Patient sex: F
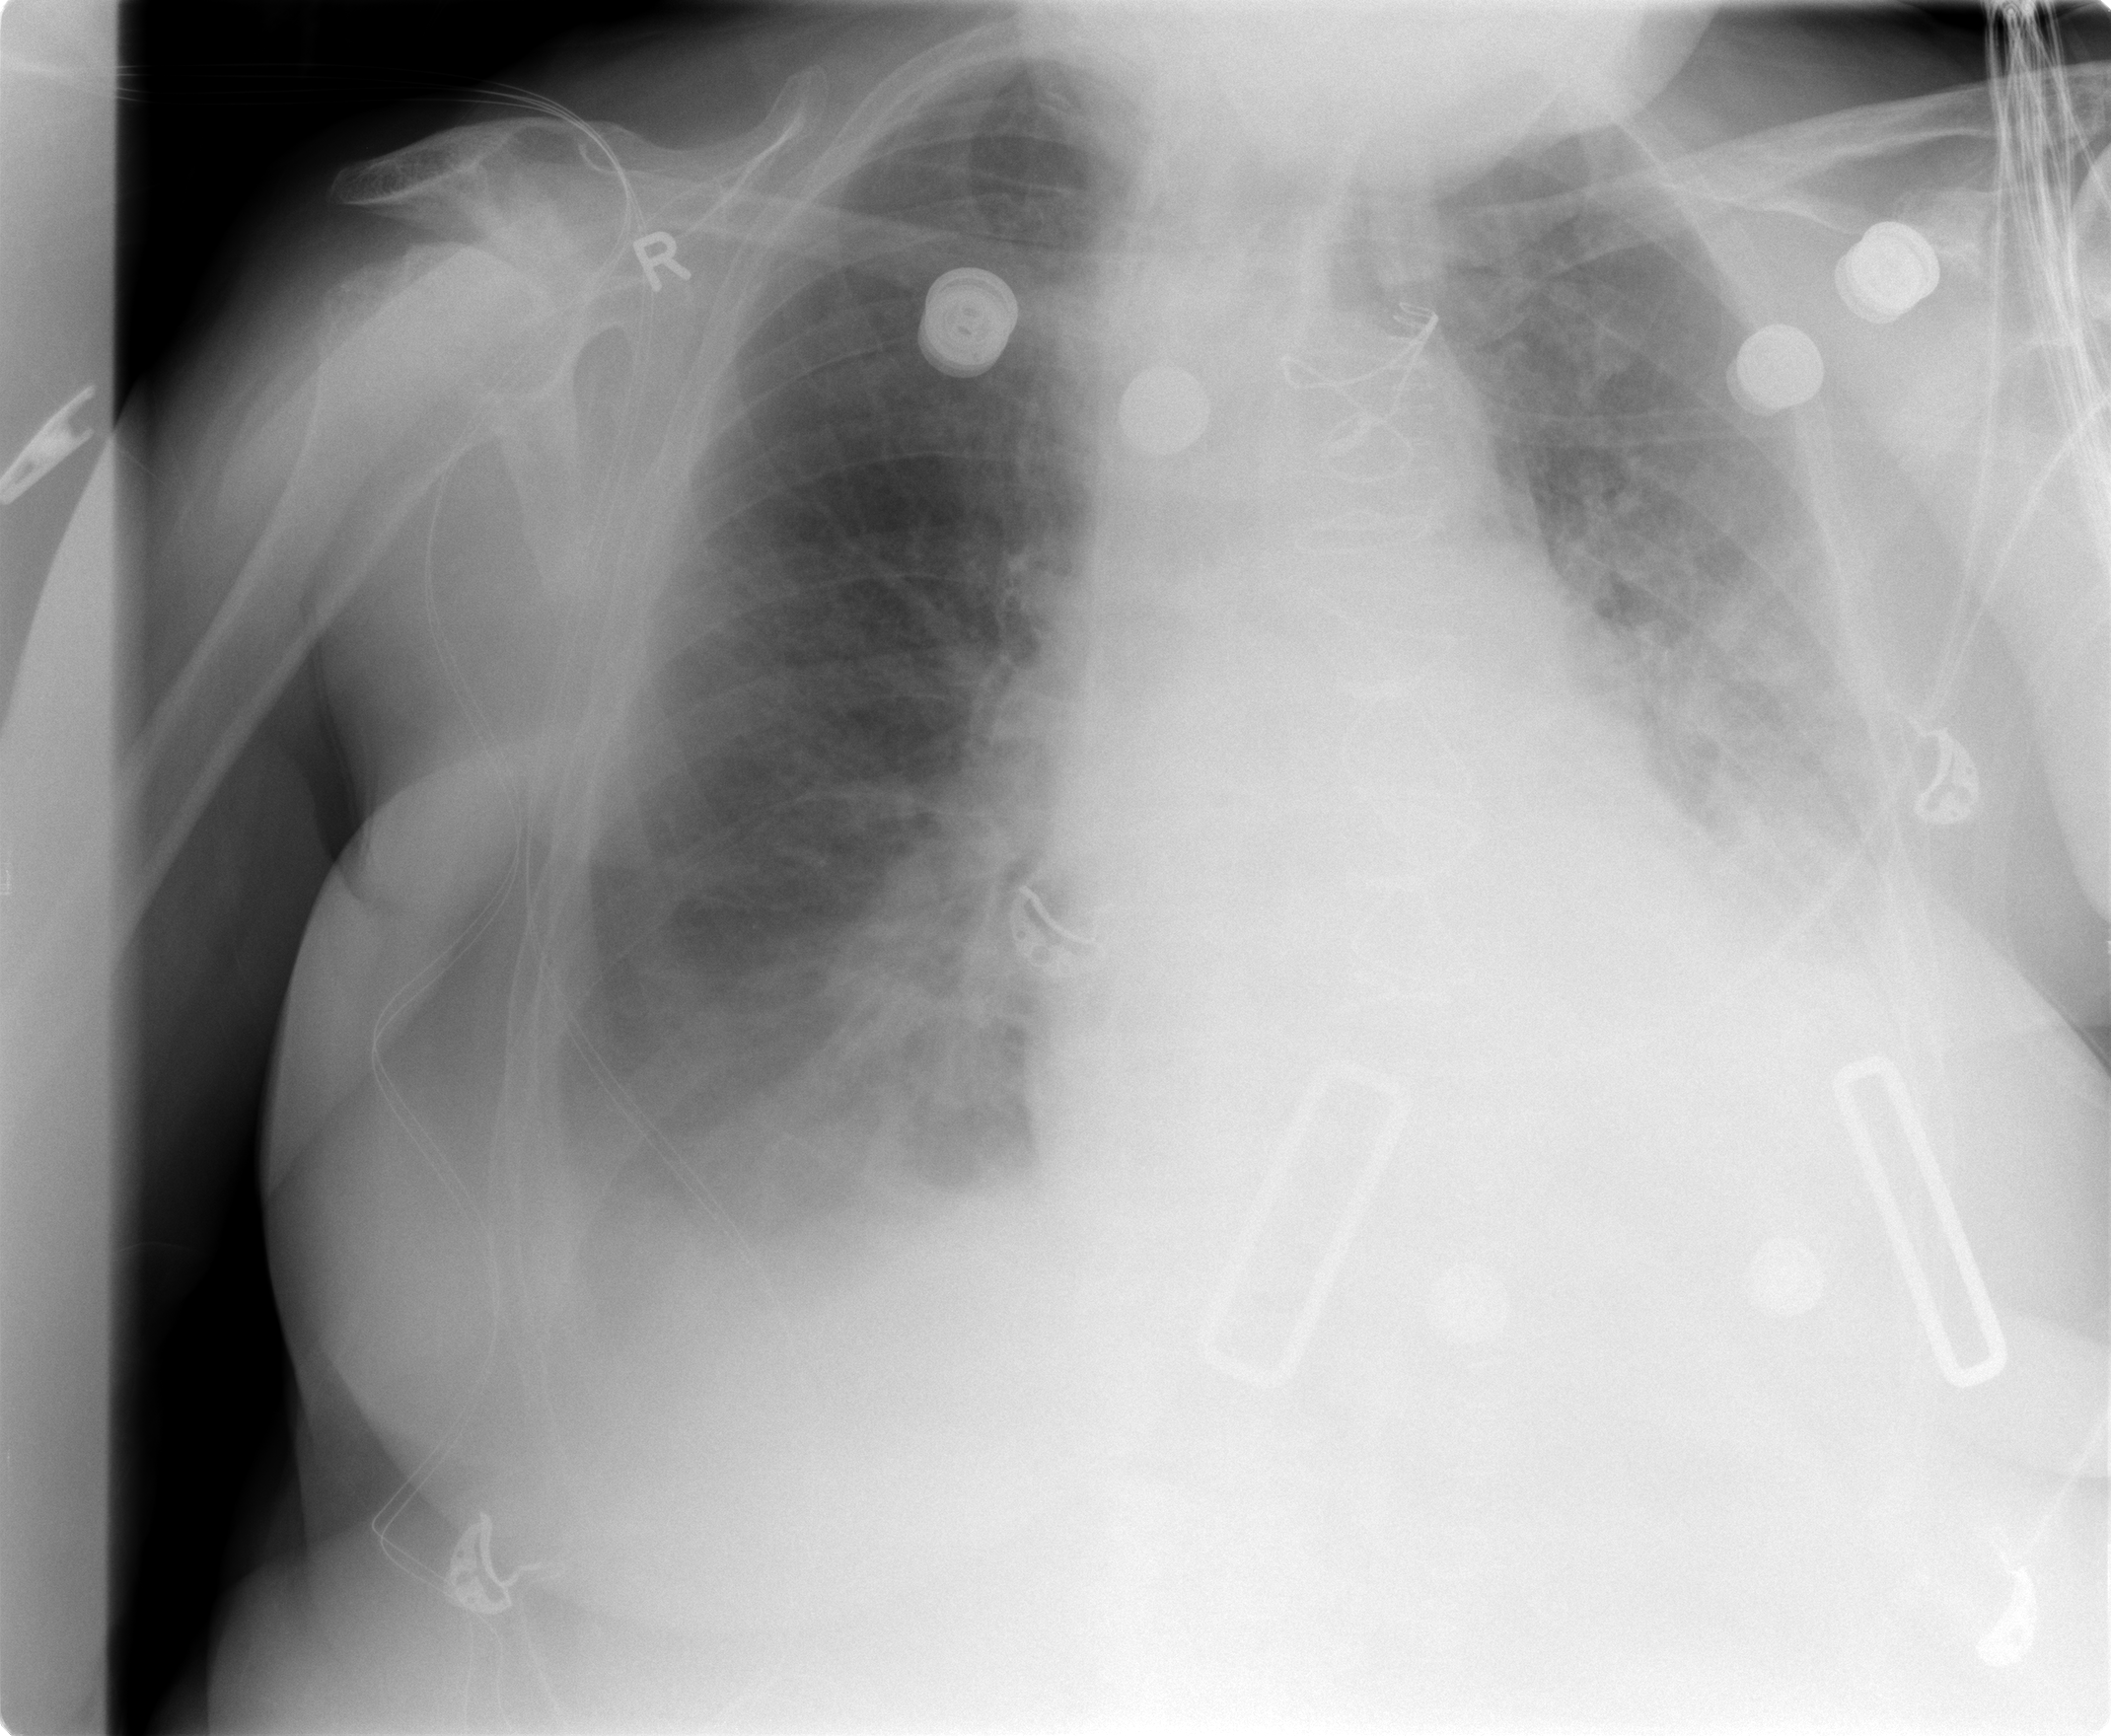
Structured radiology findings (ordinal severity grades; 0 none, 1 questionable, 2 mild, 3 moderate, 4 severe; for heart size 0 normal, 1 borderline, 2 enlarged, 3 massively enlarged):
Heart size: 2
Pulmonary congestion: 2
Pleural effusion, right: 2
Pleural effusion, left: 2
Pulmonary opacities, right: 2
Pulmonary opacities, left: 2
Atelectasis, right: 2
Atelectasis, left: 2